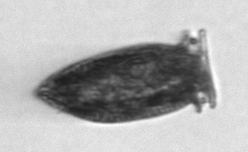
Label: Dinophysis_norvegica